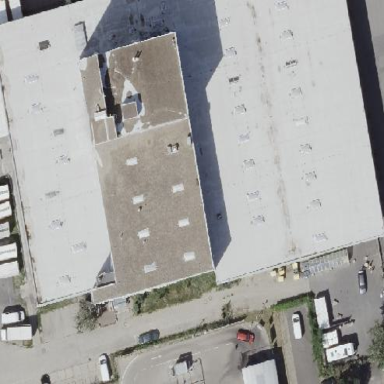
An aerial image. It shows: Commercial building with flat roof.